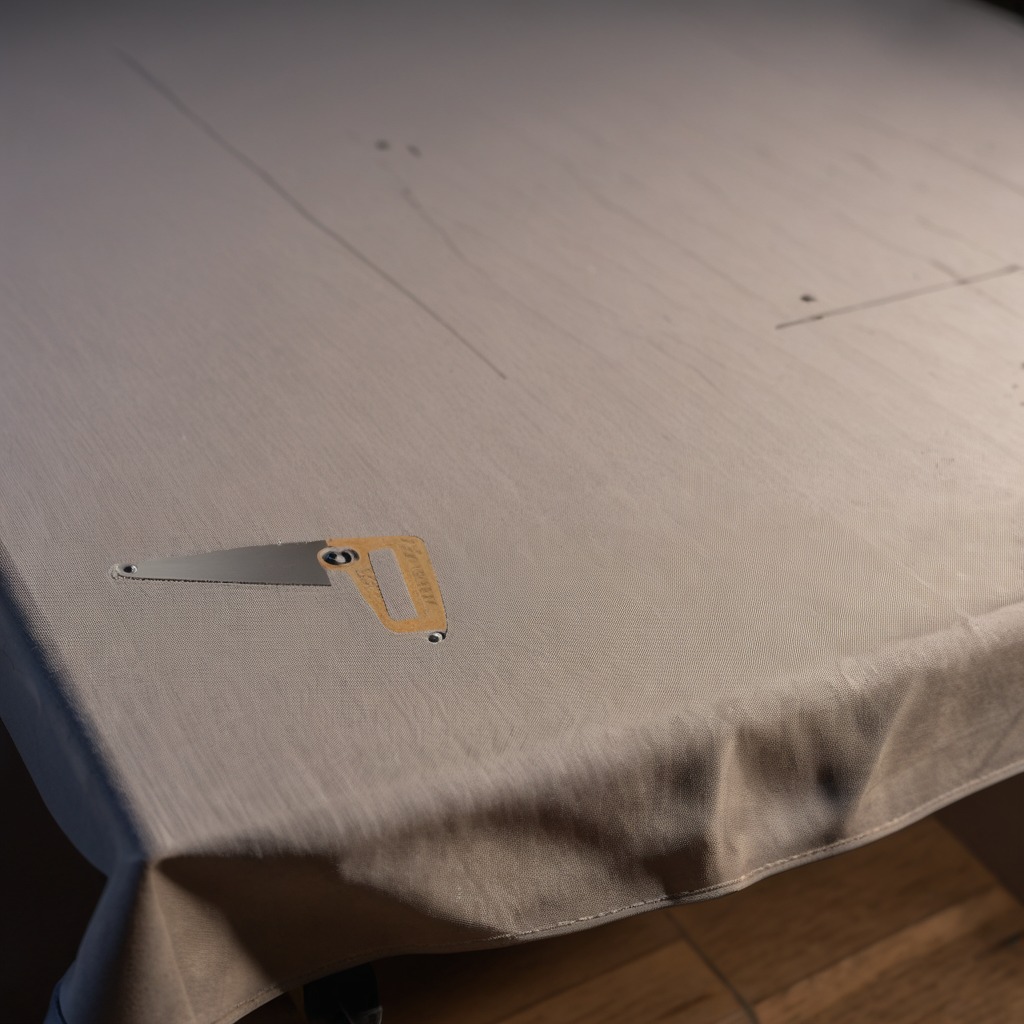
A metal saw is lying on a wooden table inside a workshop at night.